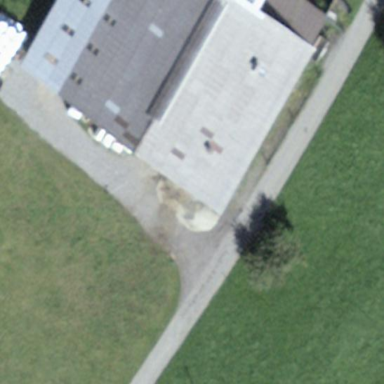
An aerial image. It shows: Barn.